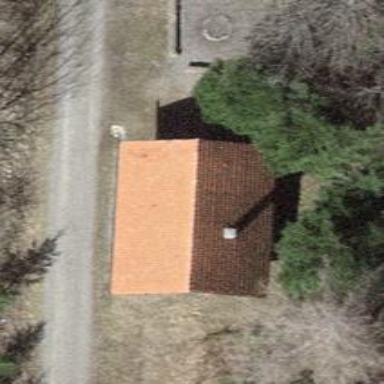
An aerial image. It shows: Shed building.